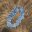
Label: 0